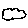
Label: cloud